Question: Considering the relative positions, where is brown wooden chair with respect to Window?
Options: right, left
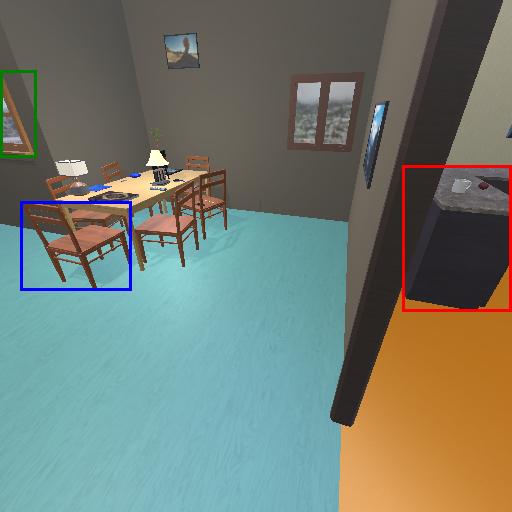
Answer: right